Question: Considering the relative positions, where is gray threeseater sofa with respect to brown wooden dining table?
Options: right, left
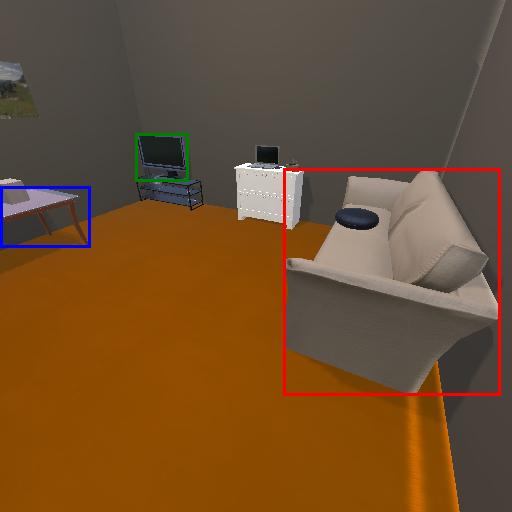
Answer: right